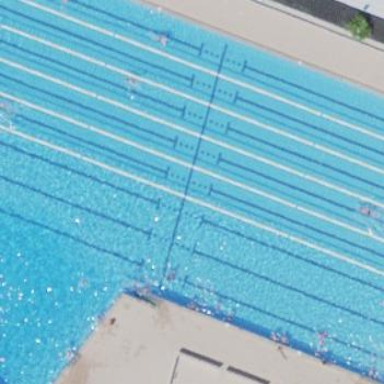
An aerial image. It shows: Covered swimming pool for leisure and sports activities.